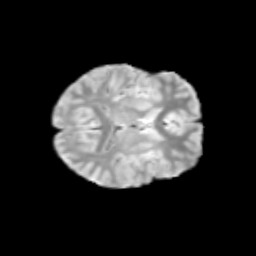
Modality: T2w
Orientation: axial
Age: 10
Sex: male
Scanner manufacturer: siemens
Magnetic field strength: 3 T
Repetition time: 3.8 s
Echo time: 0.07 s